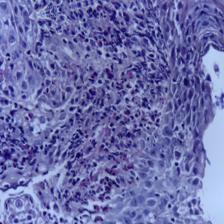
Diagnosis: OSCC